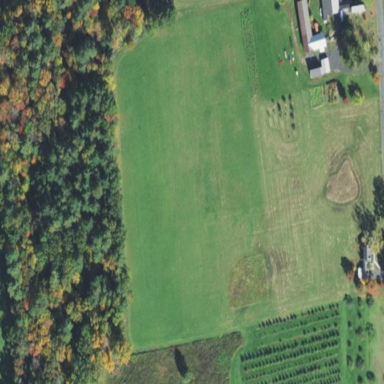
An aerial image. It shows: Agricultural scene.